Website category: auto
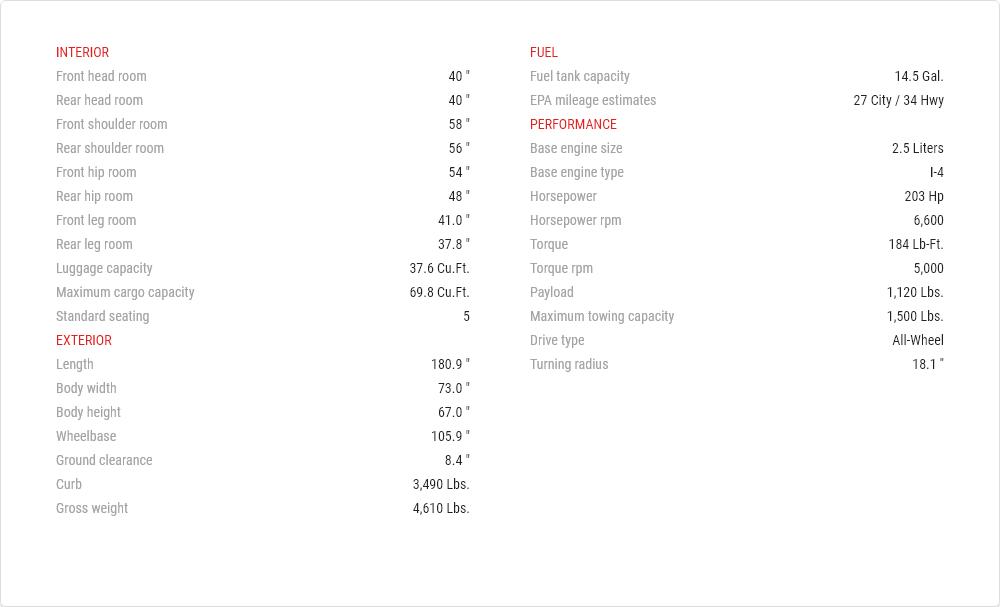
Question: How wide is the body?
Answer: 73.0 "

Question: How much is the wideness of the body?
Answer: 73.0 "

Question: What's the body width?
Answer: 73.0 "

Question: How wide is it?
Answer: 73.0 "

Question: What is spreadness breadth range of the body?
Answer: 73.0 "

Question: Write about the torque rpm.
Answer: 5,000

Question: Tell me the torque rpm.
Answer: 5,000

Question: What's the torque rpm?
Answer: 5,000

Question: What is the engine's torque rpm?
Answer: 5,000

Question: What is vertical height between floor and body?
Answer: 8.4 "

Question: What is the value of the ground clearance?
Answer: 8.4 "

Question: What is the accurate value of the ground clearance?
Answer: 8.4 "

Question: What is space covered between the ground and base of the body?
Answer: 8.4 "

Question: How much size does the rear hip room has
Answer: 48 "

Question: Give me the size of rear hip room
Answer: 48 "

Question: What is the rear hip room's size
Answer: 48 "

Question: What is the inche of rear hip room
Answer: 48 "

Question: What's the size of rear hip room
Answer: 48 "

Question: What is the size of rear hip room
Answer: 48 "

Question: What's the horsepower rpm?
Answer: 6,600

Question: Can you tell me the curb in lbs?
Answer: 3,490 lbs.

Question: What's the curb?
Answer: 3,490 lbs.

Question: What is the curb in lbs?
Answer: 3,490 lbs.

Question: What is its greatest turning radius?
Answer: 18.1 ''

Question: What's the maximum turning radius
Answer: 18.1 ''

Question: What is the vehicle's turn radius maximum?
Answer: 18.1 ''

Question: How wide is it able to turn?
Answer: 18.1 ''

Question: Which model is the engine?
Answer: I-4

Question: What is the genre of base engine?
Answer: I-4

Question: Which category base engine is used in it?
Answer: I-4

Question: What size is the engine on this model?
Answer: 2.5 liters

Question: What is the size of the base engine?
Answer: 2.5 liters

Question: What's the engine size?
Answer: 2.5 liters

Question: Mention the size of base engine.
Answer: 2.5 liters

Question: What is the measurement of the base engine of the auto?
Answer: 2.5 liters

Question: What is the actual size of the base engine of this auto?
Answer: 2.5 liters

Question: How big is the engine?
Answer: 2.5 liters

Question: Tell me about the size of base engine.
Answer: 2.5 liters

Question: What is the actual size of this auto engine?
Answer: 2.5 liters

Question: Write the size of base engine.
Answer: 2.5 liters

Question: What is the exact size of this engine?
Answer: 2.5 liters

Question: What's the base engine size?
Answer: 2.5 liters

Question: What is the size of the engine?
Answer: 2.5 liters

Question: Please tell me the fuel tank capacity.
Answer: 14.5 gal.

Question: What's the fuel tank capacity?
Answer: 14.5 gal.

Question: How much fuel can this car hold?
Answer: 14.5 gal.

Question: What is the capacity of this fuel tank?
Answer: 14.5 gal.

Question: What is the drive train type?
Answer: all-wheel

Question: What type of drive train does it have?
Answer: all-wheel

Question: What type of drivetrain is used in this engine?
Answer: all-wheel

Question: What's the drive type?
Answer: all-wheel

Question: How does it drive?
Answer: all-wheel

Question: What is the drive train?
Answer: all-wheel

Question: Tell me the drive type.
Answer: all-wheel

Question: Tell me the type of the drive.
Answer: all-wheel

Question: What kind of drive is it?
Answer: all-wheel

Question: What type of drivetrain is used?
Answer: all-wheel

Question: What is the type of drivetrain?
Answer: all-wheel

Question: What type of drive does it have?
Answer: all-wheel

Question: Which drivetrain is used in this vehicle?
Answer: all-wheel

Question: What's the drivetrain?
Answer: all-wheel

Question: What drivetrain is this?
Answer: all-wheel

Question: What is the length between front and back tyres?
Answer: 105.9 "

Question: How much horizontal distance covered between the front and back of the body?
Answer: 105.9 "